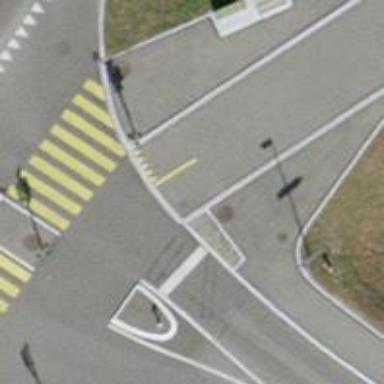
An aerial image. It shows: Asphalt path with unmarked crossing. The path intersects with another path.